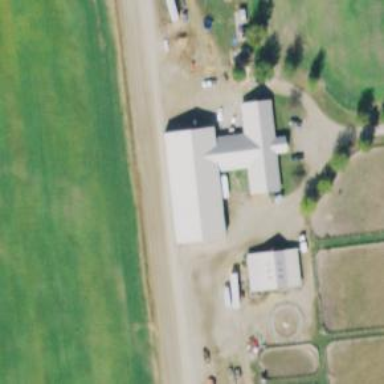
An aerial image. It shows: Stable building.